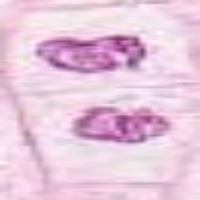
Label: telophase